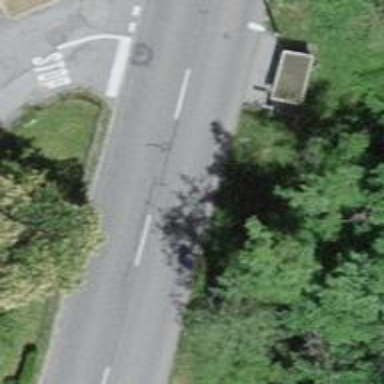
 serving as platform for public transportation."